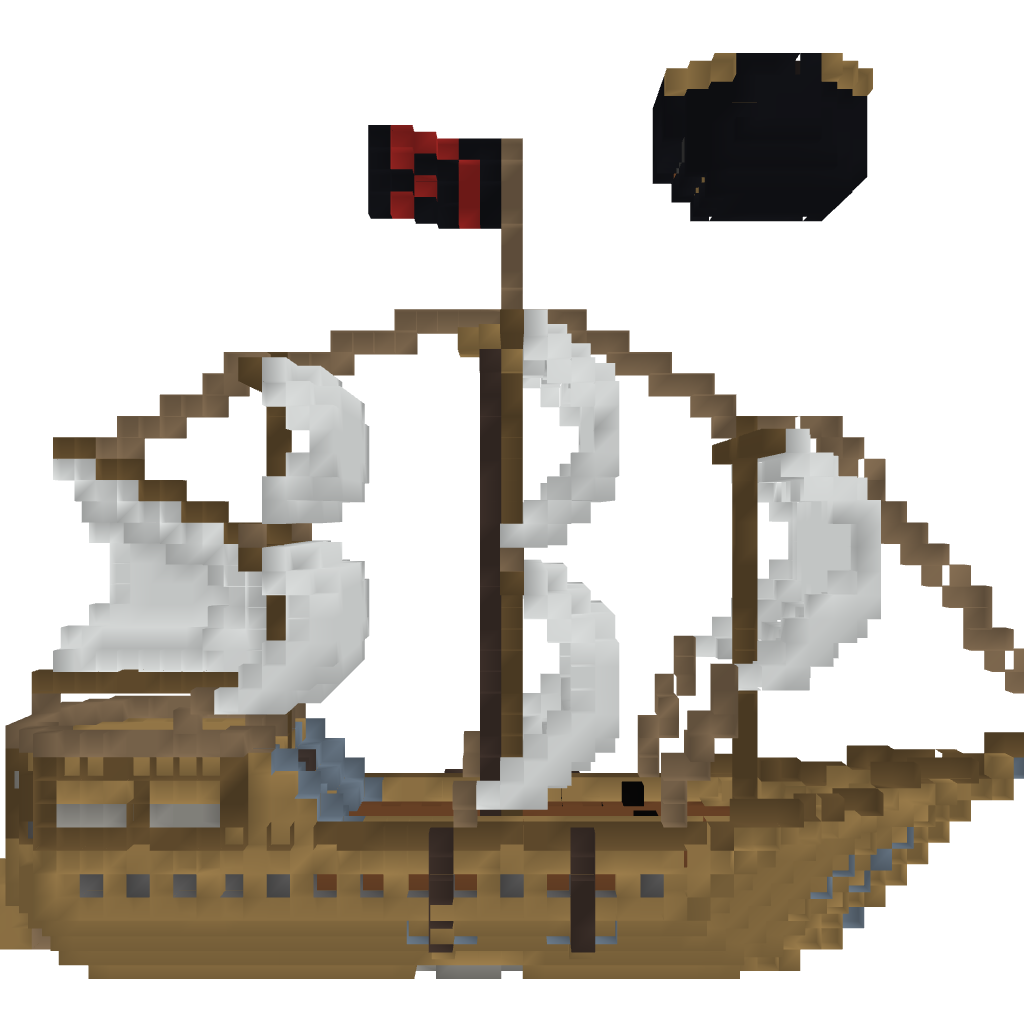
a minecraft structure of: Ghost ship